Interaction volume radius: 5 \u00c5
Interaction volume height: 40 \u00c5
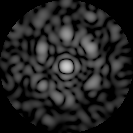
Disorder parameter: 0.5961